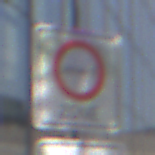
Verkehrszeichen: BeginnUmweltzone
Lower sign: FreistellungVomVerkehrsverbot2
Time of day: MorningAfternoon
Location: Outdoor (Urban)
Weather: PartlyCloudy
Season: NotSpecified
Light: Natural